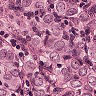
Metastatic tissue present: yes